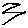
Label: zigzag